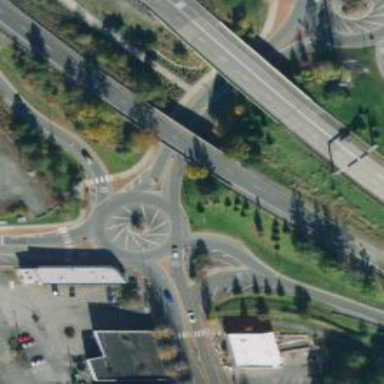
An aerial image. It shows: Secondary road with asphalt surface leading to roundabout junction.